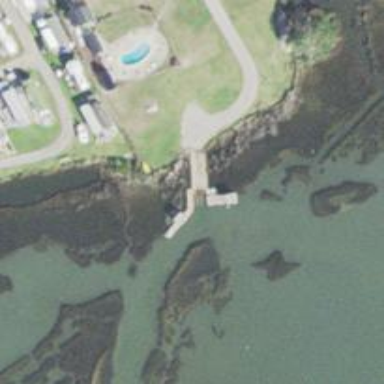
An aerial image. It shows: Slipway on leisure land.